Question: I would need to align the reset button to the bottom and center it. Here is the layout:

here is my code:
'''
<LinearLayout xmlns:android="http://schemas.android.com/apk/res/android"
xmlns:tools="http://schemas.android.com/tools"
android:id="@+id/linear1"
android:layout_width="match_parent"
android:layout_height="match_parent"
android:orientation="horizontal">
<LinearLayout
android:layout_width="0dp"
android:layout_height="wrap_content"
android:layout_weight="1"
android:orientation="vertical">
<TextView
android:layout_width="match_parent"
android:layout_height="wrap_content"
android:gravity="center"
android:padding="4dp"
android:text="Team A" />
<TextView
android:id="@+id/team_a_score"
android:layout_width="match_parent"
android:layout_height="wrap_content"
android:gravity="center"
android:padding="4dp"
android:text="0" />
<Button
android:layout_width="match_parent"
android:layout_height="wrap_content"
android:layout_margin="8dp"
android:onClick="addThreeForTeamA"
android:text="+3 Points" />
<Button
android:layout_width="match_parent"
android:layout_height="wrap_content"
android:layout_margin="8dp"
android:onClick="addTwoForTeamA"
android:text="+2 Points" />
<Button
android:layout_width="match_parent"
android:layout_height="wrap_content"
android:layout_margin="8dp"
android:onClick="addOneForTeamA"
android:text="Free throw" />
</LinearLayout>
<LinearLayout
android:layout_width="0dp"
android:layout_height="wrap_content"
android:layout_weight="1"
android:orientation="vertical">
<TextView
android:layout_width="match_parent"
android:layout_height="wrap_content"
android:gravity="center"
android:padding="4dp"
android:text="Team B" />
<TextView
android:id="@+id/team_b_score"
android:layout_width="match_parent"
android:layout_height="wrap_content"
android:gravity="center"
android:padding="4dp"
android:text="0" />
<Button
android:layout_width="match_parent"
android:layout_height="wrap_content"
android:layout_margin="8dp"
android:onClick="addThreeForTeamB"
android:text="+3 Points" />
<Button
android:layout_width="match_parent"
android:layout_height="wrap_content"
android:layout_margin="8dp"
android:onClick="addTwoForTeamB"
android:text="+2 Points" />
<Button
android:layout_width="match_parent"
android:layout_height="wrap_content"
android:layout_margin="8dp"
android:onClick="addOneForTeamB"
android:text="Free throw" />
</LinearLayout>
<RelativeLayout
android:layout_width="match_parent"
android:layout_height="match_parent">
<Button
android:layout_width="wrap_content"
android:layout_height="wrap_content"
android:layout_alignBottom="@+id/linear1"
android:layout_margin="8dp"
android:onClick="ResetTeamAandB"
android:text="Reset" />
</RelativeLayout>
</LinearLayout>
'''
The problem is my parent layout is 'linear' in the 'horizontal' orientation and it adds the 'button' in the third column. That is why I am trying to nest it in the 'relative' layout and align it somehow. Any ideas would be very much appreciated:)
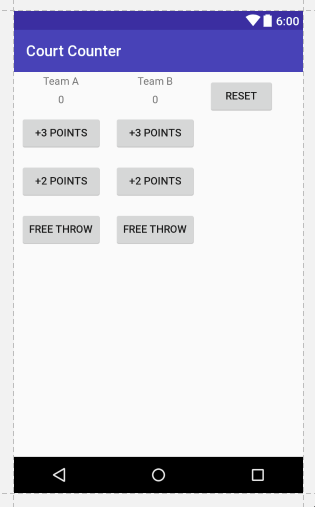
Answer: I came up with an alternative solution and it works well. I wrap everything in the relative layout, so my horizontal linear layout is positioned at the top and then the button positioned at the bottom of the relative layout. Here is the xml:
'''
<RelativeLayout xmlns:android="http://schemas.android.com/apk/res/android"
xmlns:tools="http://schemas.android.com/tools"
android:layout_width="match_parent"
android:layout_height="match_parent">
<LinearLayout
android:layout_width="match_parent"
android:layout_height="match_parent"
android:orientation="horizontal">
<LinearLayout
android:layout_width="0dp"
android:layout_height="wrap_content"
android:layout_weight="1"
android:orientation="vertical">
<TextView
android:layout_width="match_parent"
android:layout_height="wrap_content"
android:gravity="center"
android:padding="4dp"
android:text="Team A" />
<TextView
android:id="@+id/team_a_score"
android:layout_width="match_parent"
android:layout_height="wrap_content"
android:gravity="center"
android:padding="4dp"
android:text="0" />
<Button
android:layout_width="match_parent"
android:layout_height="wrap_content"
android:layout_margin="8dp"
android:onClick="addThreeForTeamA"
android:text="+3 Points" />
<Button
android:layout_width="match_parent"
android:layout_height="wrap_content"
android:layout_margin="8dp"
android:onClick="addTwoForTeamA"
android:text="+2 Points" />
<Button
android:layout_width="match_parent"
android:layout_height="wrap_content"
android:layout_margin="8dp"
android:onClick="addOneForTeamA"
android:text="Free throw" />
</LinearLayout>
<LinearLayout
android:layout_width="0dp"
android:layout_height="wrap_content"
android:layout_weight="1"
android:orientation="vertical">
<TextView
android:layout_width="match_parent"
android:layout_height="wrap_content"
android:gravity="center"
android:padding="4dp"
android:text="Team B" />
<TextView
android:id="@+id/team_b_score"
android:layout_width="match_parent"
android:layout_height="wrap_content"
android:gravity="center"
android:padding="4dp"
android:text="0" />
<Button
android:layout_width="match_parent"
android:layout_height="wrap_content"
android:layout_margin="8dp"
android:onClick="addThreeForTeamB"
android:text="+3 Points" />
<Button
android:layout_width="match_parent"
android:layout_height="wrap_content"
android:layout_margin="8dp"
android:onClick="addTwoForTeamB"
android:text="+2 Points" />
<Button
android:layout_width="match_parent"
android:layout_height="wrap_content"
android:layout_margin="8dp"
android:onClick="addOneForTeamB"
android:text="Free throw" />
</LinearLayout>
</LinearLayout>
<Button
android:layout_width="wrap_content"
android:layout_height="wrap_content"
android:layout_alignParentBottom="true"
android:layout_centerHorizontal="true"
android:layout_margin="8dp"
android:onClick="ResetTeamAandB"
android:text="Reset" />
'''